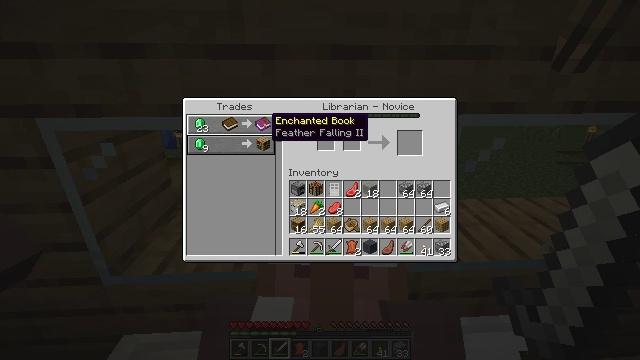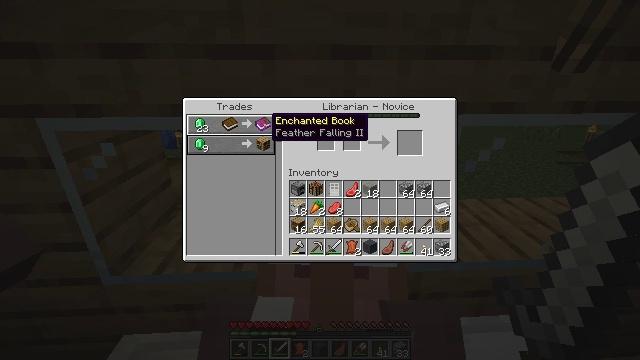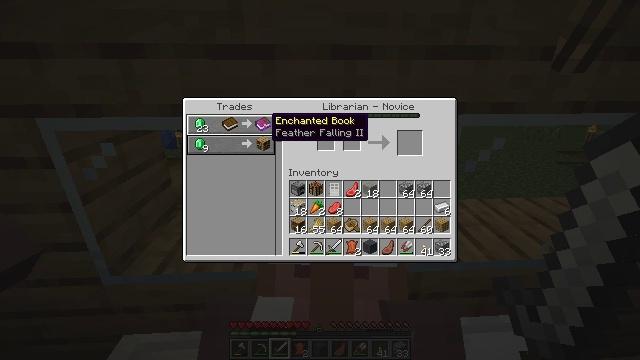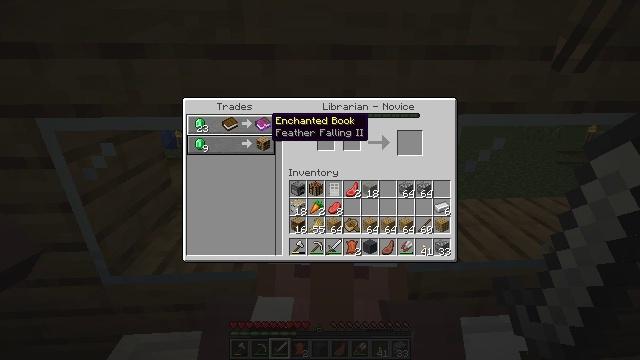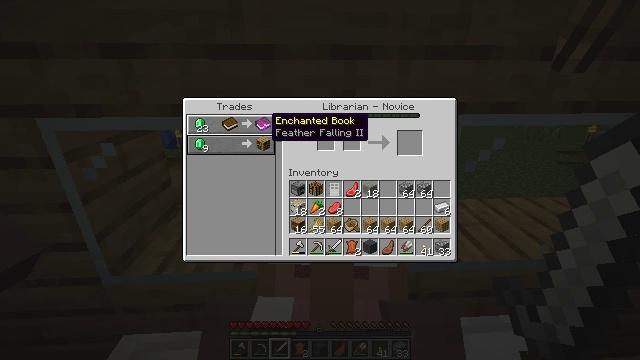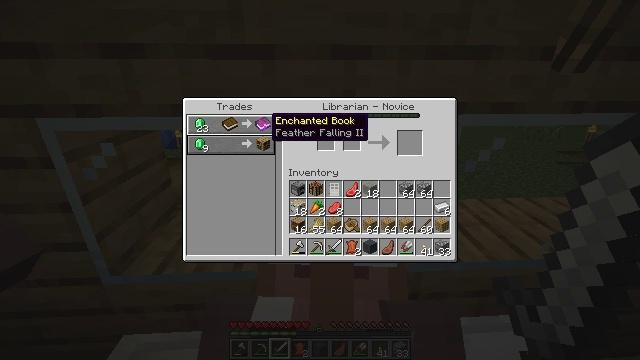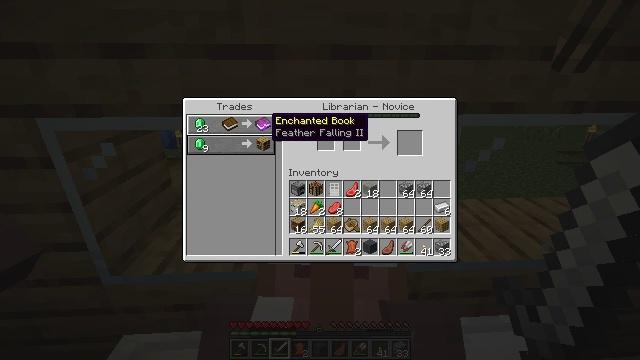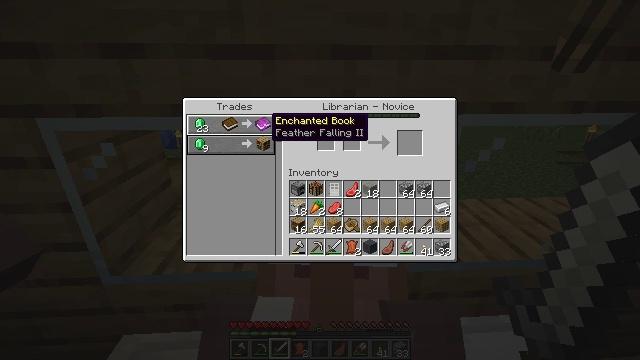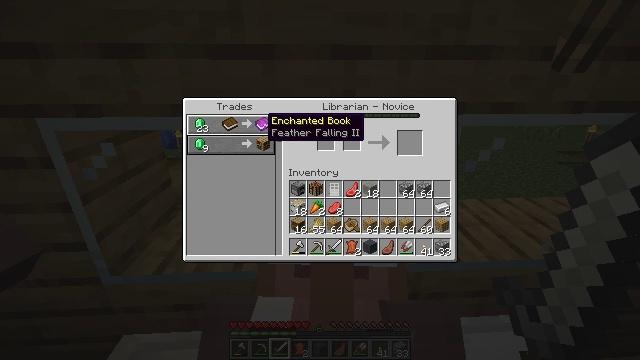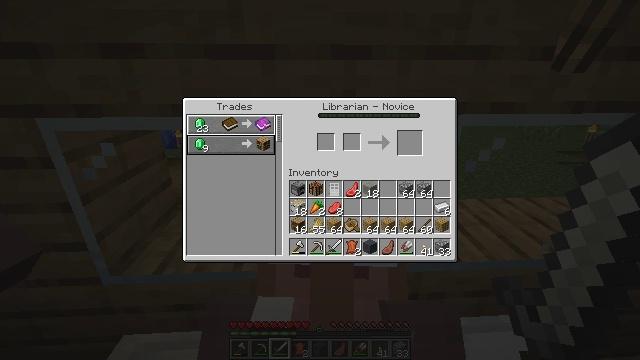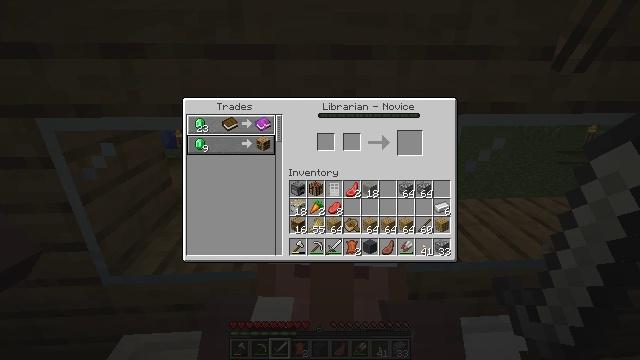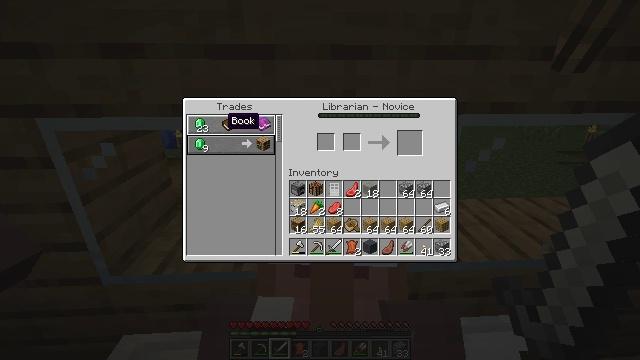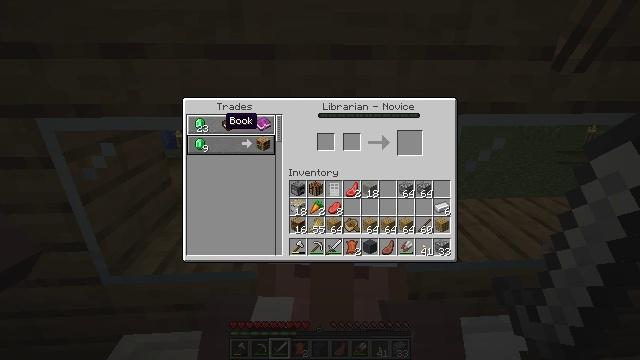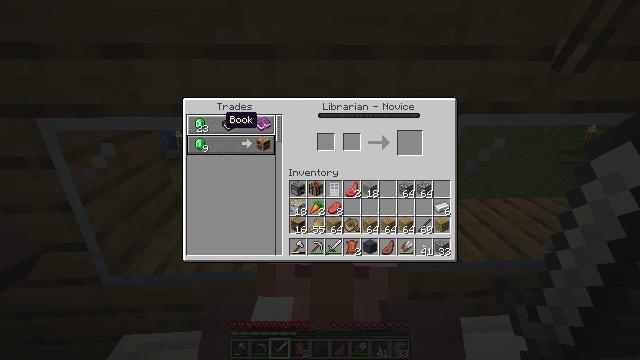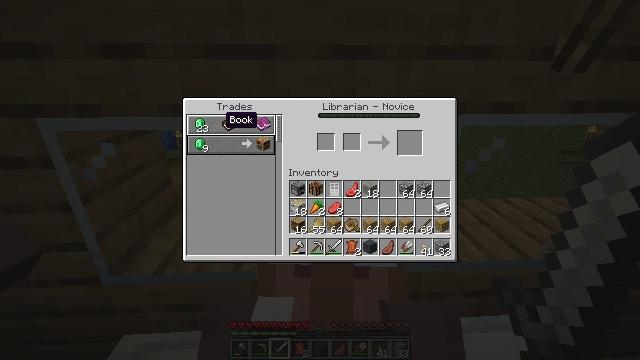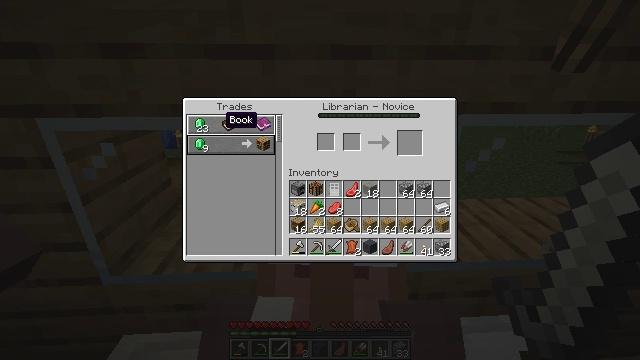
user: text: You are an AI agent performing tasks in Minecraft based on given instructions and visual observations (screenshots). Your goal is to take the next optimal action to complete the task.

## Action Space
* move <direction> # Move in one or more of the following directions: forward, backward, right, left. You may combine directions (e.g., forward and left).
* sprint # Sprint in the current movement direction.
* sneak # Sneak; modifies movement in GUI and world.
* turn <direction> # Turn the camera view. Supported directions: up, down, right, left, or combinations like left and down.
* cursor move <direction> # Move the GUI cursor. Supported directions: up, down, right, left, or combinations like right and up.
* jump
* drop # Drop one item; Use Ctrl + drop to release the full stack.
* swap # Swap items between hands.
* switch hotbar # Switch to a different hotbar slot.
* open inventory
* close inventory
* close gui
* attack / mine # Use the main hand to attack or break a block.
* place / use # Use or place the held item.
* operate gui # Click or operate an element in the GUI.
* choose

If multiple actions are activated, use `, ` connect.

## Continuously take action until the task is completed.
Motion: motion action
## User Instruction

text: Gather beetroots by breaking the plants.
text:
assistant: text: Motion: no_op
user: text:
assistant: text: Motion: no_op
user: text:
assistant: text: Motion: no_op
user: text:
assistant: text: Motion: no_op
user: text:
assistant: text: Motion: no_op
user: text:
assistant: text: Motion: no_op
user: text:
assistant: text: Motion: no_op
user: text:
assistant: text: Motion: no_op
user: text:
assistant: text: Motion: cursor move left
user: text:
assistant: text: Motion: cursor move left
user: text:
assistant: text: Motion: cursor move left
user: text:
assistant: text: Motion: no_op
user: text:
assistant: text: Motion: no_op
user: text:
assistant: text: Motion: no_op
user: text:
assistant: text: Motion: no_op
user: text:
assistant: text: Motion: no_op
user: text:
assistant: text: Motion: no_op
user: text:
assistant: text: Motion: no_op
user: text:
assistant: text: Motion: no_op
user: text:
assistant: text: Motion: no_op
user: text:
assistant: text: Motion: no_op
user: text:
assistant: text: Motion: no_op
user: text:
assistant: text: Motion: no_op
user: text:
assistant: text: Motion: no_op
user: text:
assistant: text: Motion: no_op
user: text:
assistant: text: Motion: no_op
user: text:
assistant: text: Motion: no_op
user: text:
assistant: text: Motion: no_op
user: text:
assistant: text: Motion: no_op
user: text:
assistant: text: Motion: no_op